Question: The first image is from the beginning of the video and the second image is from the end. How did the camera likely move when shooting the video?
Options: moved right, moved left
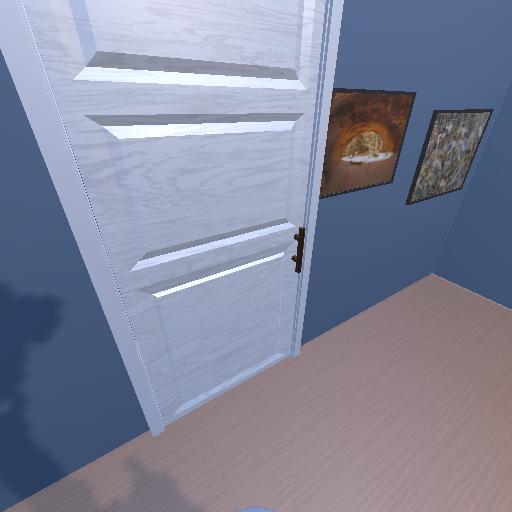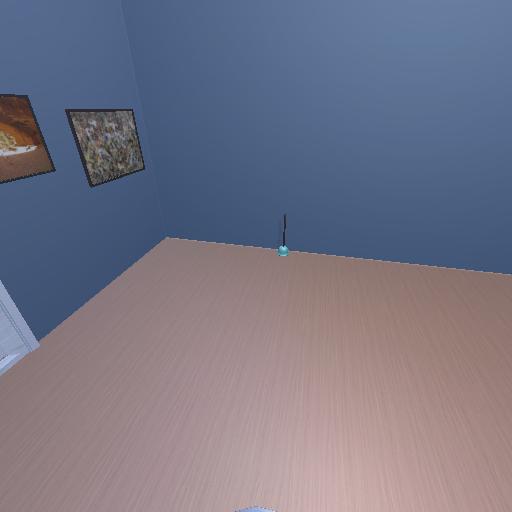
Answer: moved right